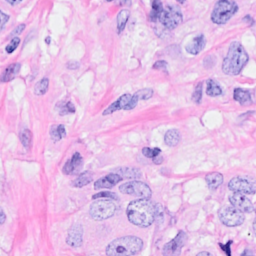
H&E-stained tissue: Breast